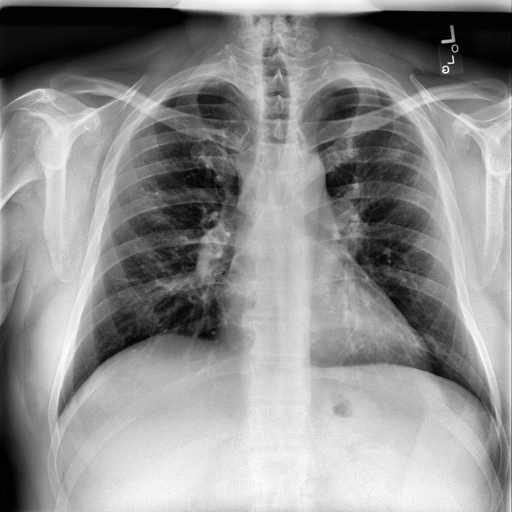
Finding: NORMAL